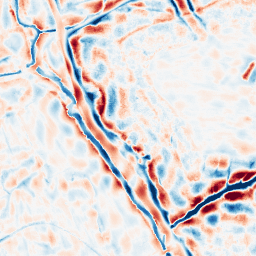
Category: wavelet
Decomposition family: wavelet_dwt
Decomposition parameters: wavelet: db8
level: 4
Upsampling method: sinc_hamming
Upsampling parameters: scale: 2
kernel_size: 16
Upsampling scale: 2